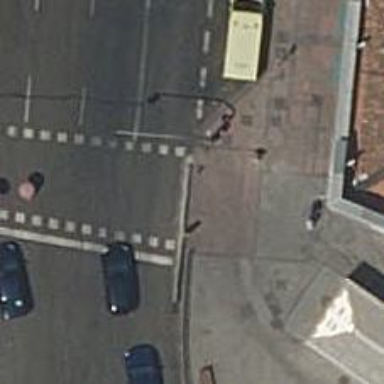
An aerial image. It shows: Kerb barrier.